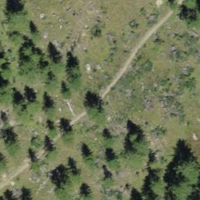
EUNIS habitat code: 43
Species observed at this site:
Populus tremula
Vaccinium vitis-idaea